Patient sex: F
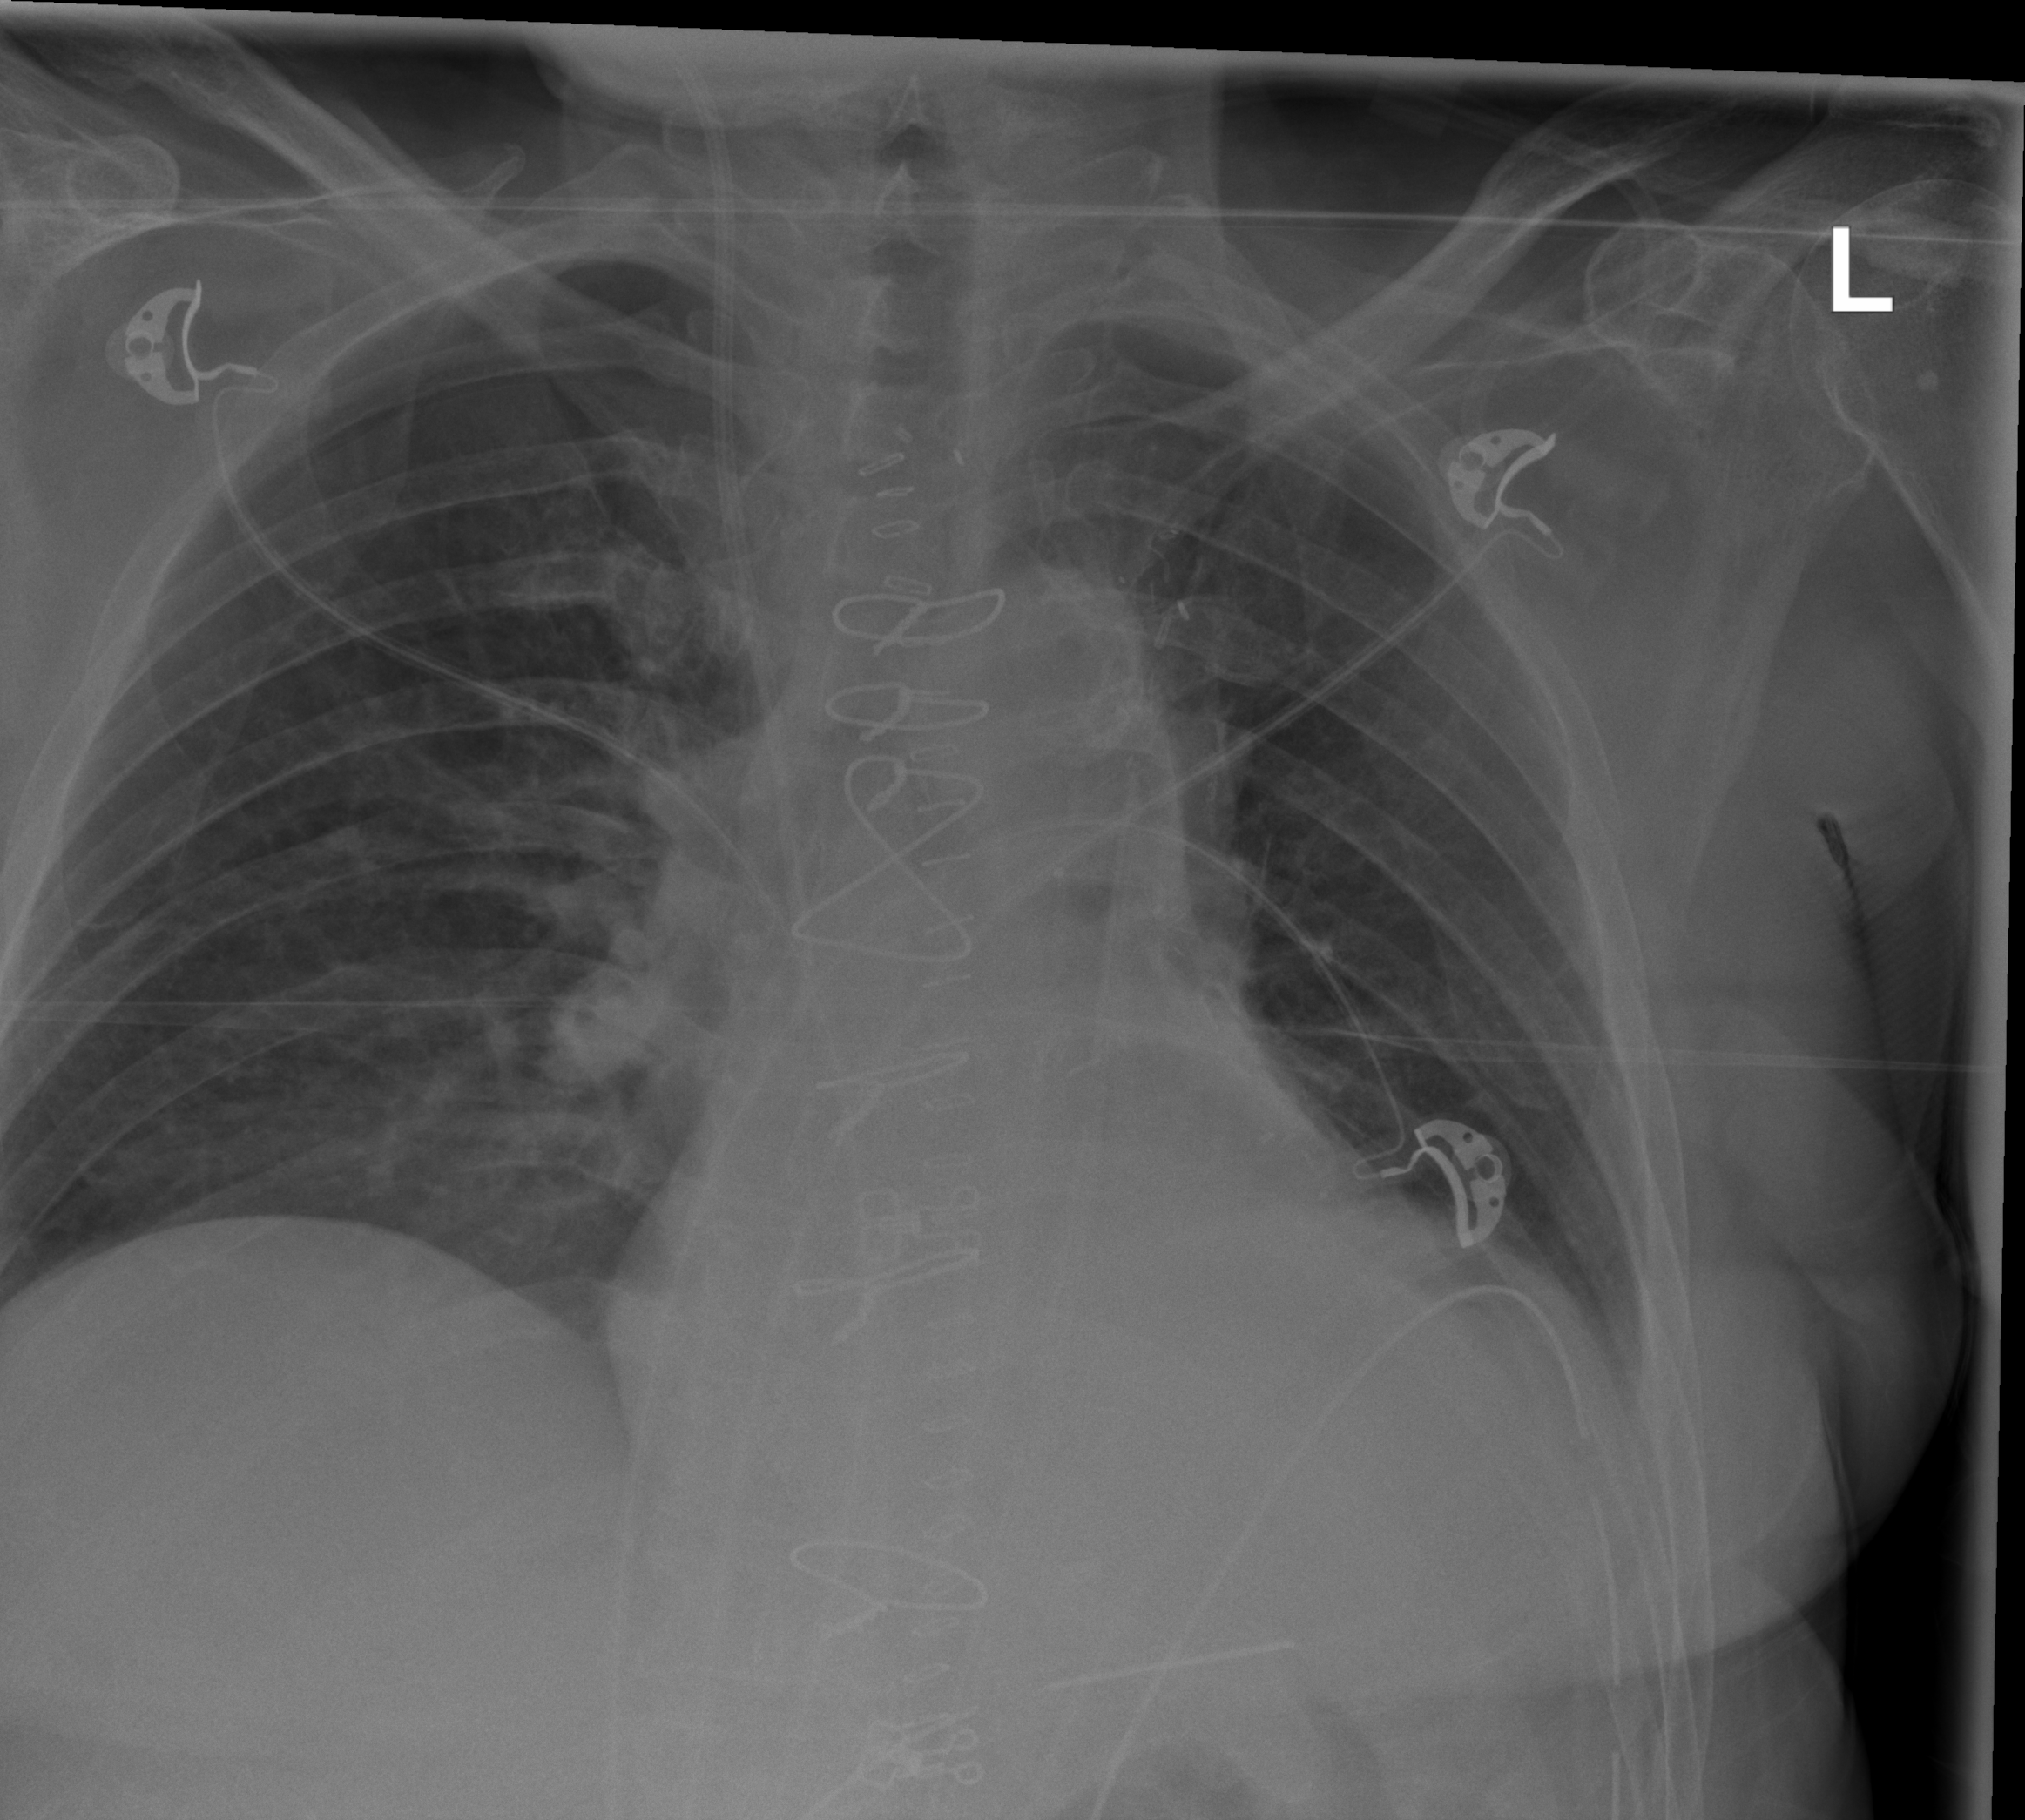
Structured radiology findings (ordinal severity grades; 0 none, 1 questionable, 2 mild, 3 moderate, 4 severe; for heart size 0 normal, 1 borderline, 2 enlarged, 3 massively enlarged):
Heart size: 0
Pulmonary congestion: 0
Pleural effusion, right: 0
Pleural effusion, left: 2
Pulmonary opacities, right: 0
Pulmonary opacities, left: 0
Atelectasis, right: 2
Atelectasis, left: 2